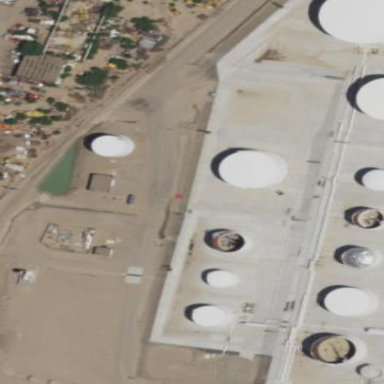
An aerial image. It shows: Industrial area focused on oil production.